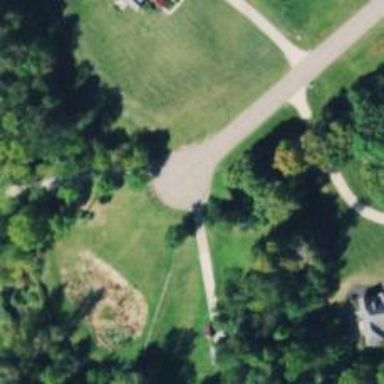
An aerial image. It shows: Driveway leading to service road.